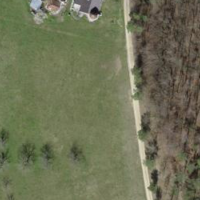
EUNIS habitat code: 52
Species observed at this site:
Orchis militaris
Melittis melissophyllum